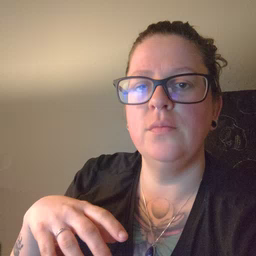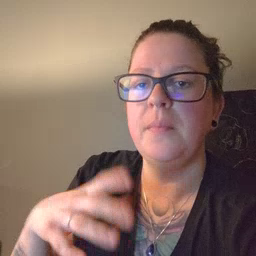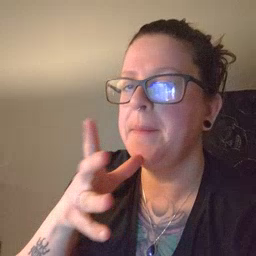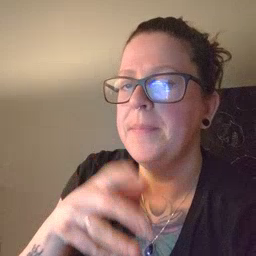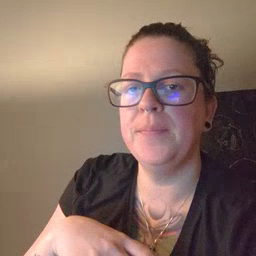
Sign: mom